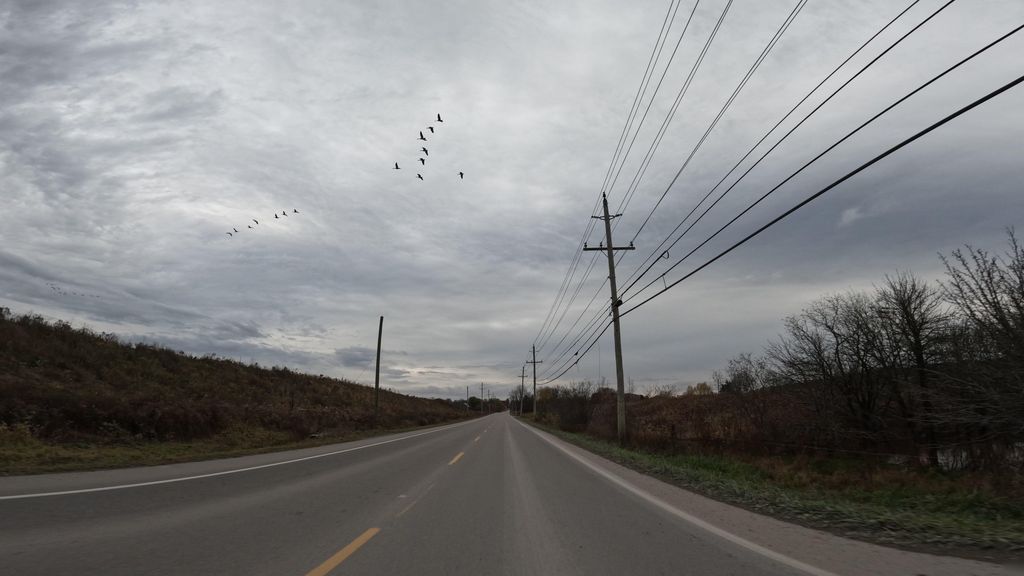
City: hamilton